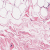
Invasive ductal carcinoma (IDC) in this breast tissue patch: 0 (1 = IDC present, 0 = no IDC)